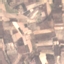
Land use / land cover: PermanentCrop